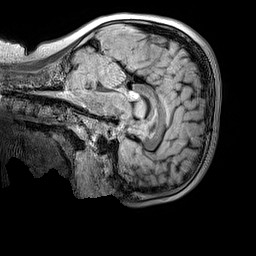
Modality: FLAIR
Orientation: sagittal
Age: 10
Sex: male
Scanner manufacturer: siemens
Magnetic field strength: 3 T
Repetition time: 5 s
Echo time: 0.388 s